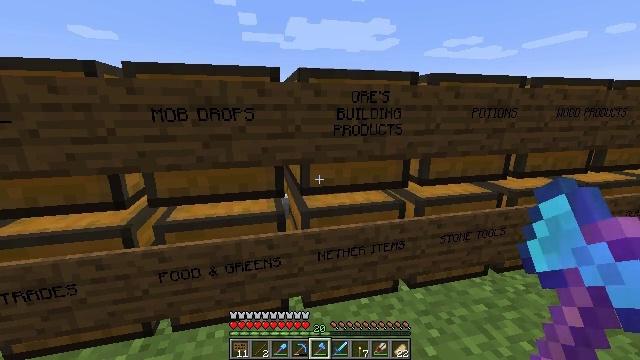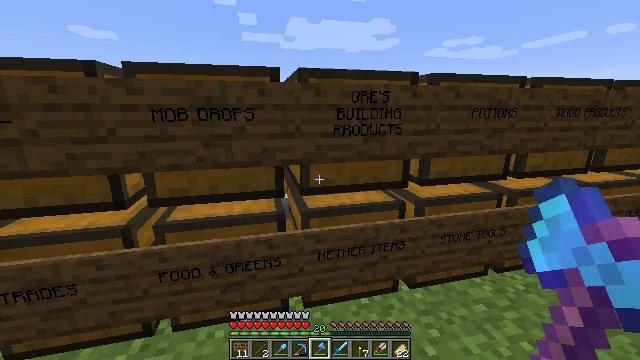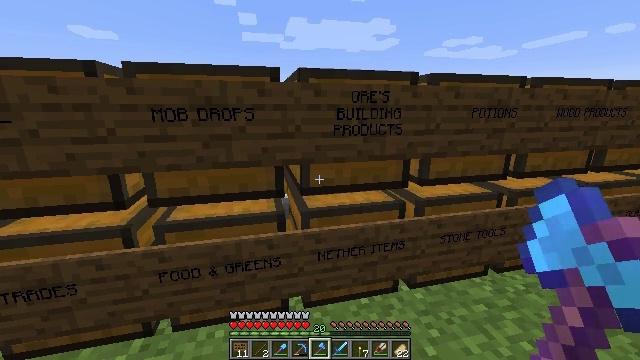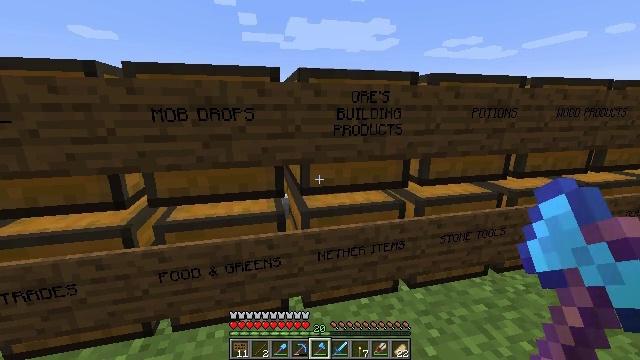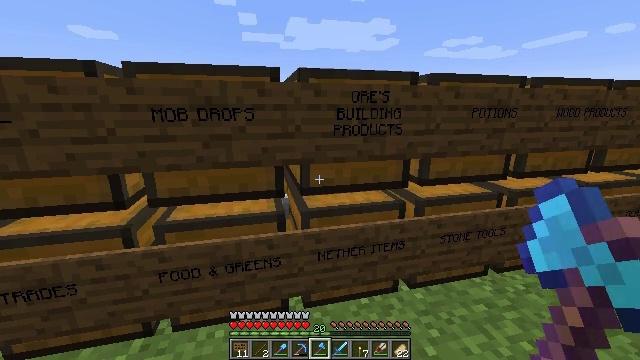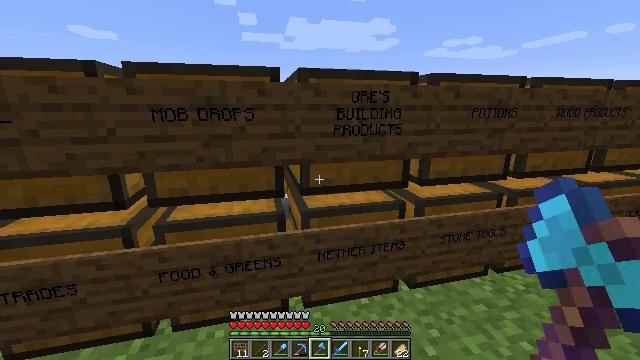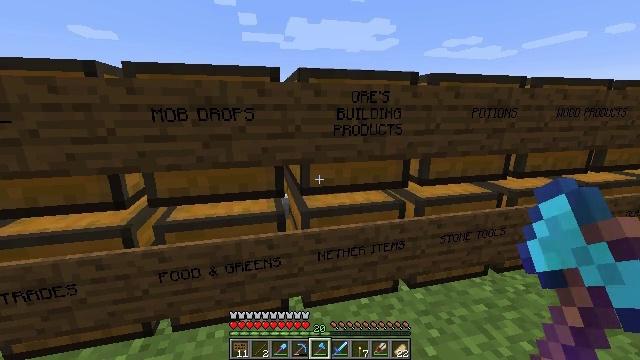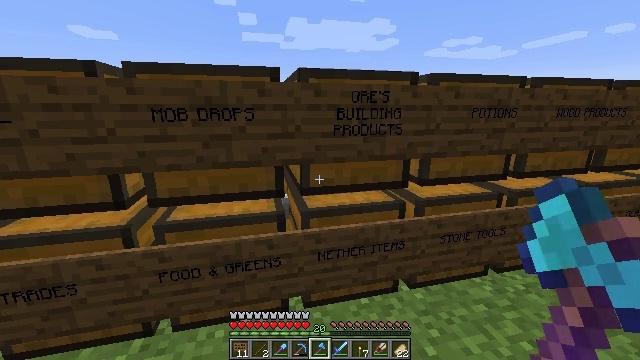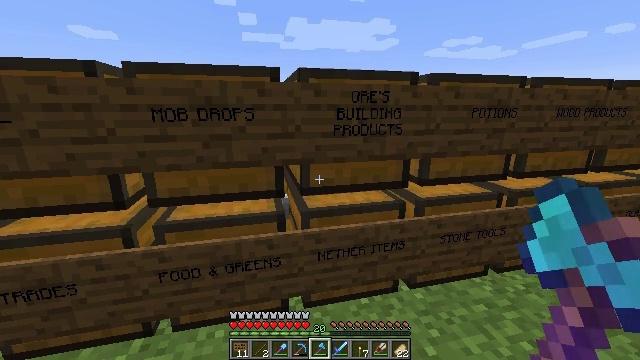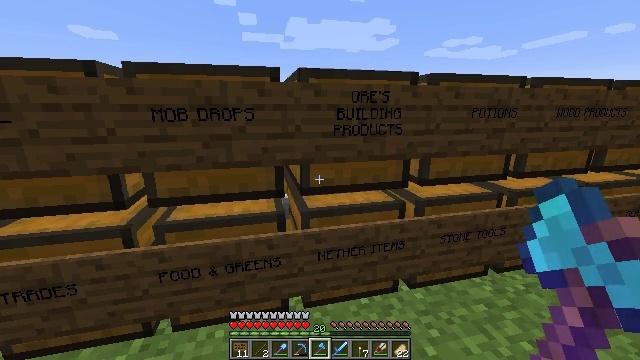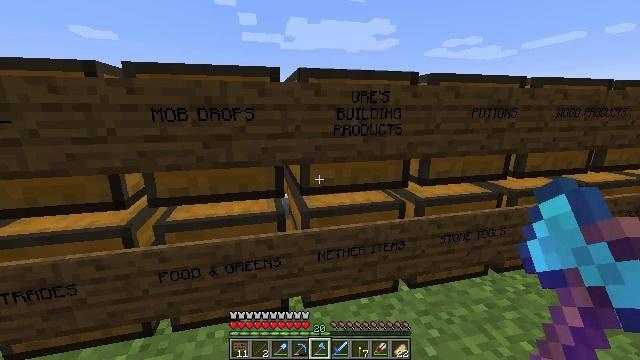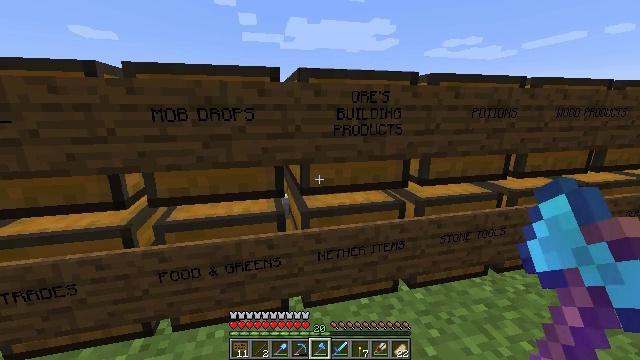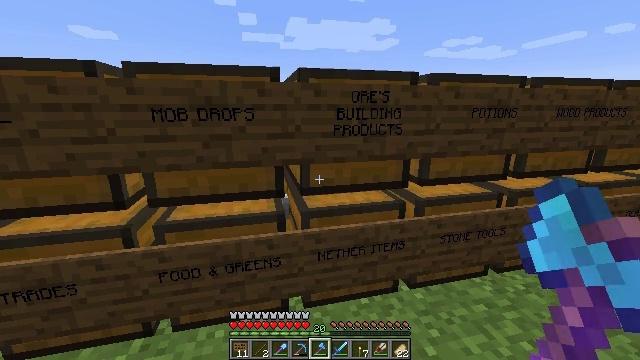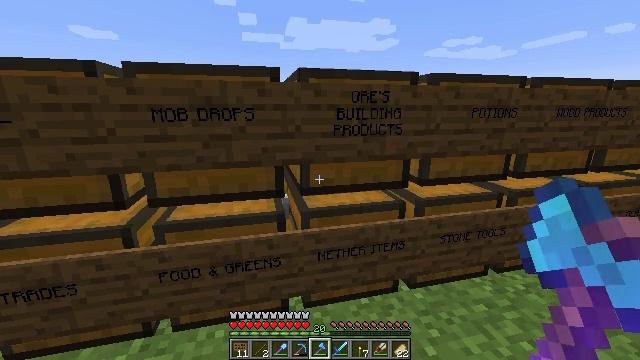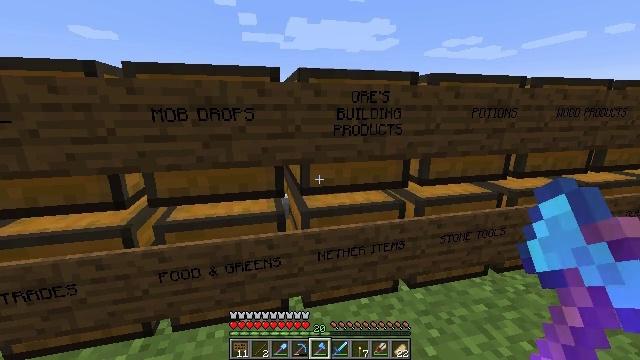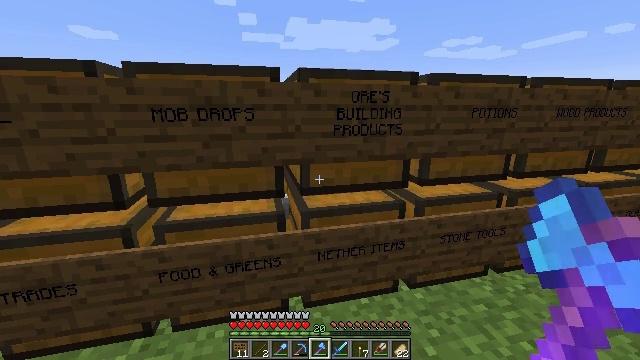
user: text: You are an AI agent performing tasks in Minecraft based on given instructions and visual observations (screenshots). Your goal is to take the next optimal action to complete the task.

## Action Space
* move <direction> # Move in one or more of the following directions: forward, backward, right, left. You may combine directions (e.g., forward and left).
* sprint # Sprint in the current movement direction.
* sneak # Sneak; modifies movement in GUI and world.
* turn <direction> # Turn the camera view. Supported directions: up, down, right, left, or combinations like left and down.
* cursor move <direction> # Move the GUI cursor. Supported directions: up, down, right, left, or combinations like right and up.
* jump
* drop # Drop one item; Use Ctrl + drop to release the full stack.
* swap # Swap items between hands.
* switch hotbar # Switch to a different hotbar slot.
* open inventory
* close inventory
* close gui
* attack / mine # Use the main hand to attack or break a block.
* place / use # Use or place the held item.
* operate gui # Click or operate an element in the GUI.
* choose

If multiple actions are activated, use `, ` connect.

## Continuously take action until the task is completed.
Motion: motion action
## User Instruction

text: Attack the torch to pick it up.
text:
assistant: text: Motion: no_op
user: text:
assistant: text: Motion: no_op
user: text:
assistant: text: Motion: no_op
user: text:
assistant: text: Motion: no_op
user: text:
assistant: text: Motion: no_op
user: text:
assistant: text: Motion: no_op
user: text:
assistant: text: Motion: no_op
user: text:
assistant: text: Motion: no_op
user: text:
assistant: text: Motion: no_op
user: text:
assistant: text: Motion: no_op
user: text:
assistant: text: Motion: no_op
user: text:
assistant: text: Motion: no_op
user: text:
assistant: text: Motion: no_op
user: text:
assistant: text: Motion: no_op
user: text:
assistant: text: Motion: no_op
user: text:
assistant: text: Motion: no_op
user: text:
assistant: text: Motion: no_op
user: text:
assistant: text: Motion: no_op
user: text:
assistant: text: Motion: no_op
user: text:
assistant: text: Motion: no_op
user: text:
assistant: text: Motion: no_op
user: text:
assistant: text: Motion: no_op
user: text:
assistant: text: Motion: no_op
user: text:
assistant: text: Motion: no_op
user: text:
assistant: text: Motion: no_op
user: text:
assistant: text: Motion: no_op
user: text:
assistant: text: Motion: no_op
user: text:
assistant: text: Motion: no_op
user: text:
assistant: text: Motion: no_op
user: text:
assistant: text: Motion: no_op